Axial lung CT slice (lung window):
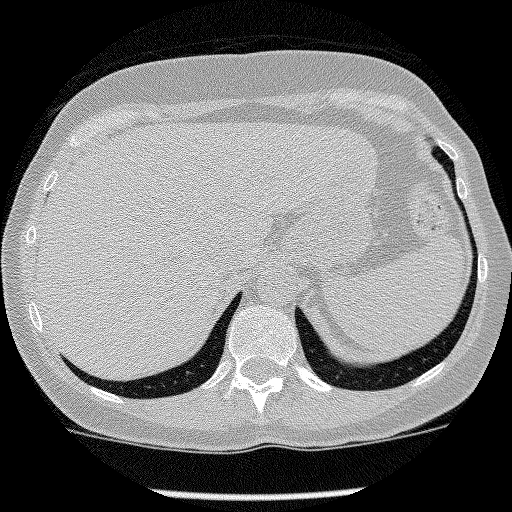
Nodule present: no